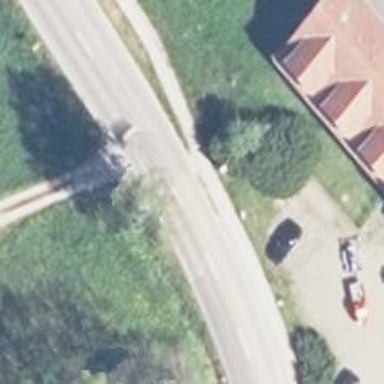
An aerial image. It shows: Secondary road with asphalt surface.